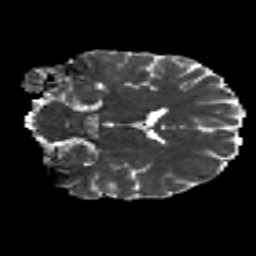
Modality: MD
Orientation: coronal
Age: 22
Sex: female
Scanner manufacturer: siemens
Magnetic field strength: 3 T
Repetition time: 8.8 s
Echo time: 0.085 s